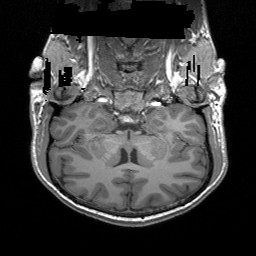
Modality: T1w
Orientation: sagittal